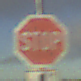
Verkehrszeichen: Stop
Zusatzzeichen unten: VerlaufVorfahrtsstrasse7
Umgebung: Outdoor, Nature
Tageszeit: SunriseSunset
Wetter: PartlyCloudy
Licht: Natural
Jahreszeit: NotSpecified
Kontrast: HighContrast